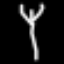
Label: fork